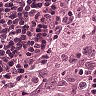
Metastatic tissue present: yes